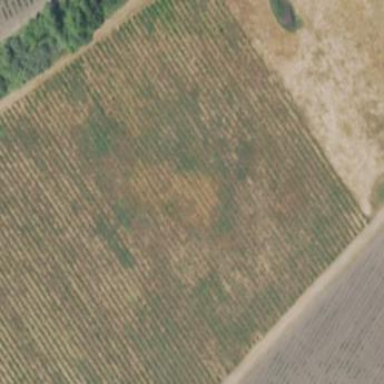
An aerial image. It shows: Vineyard growing grapes.